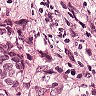
Metastatic tissue present: yes